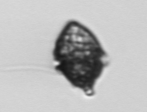
Label: Kryptoperidinium_triquetrum